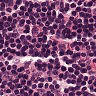
Metastatic tissue present: no